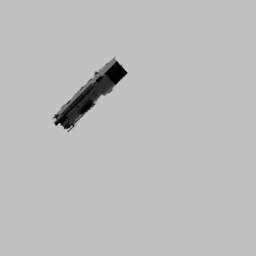
Label: mechanical